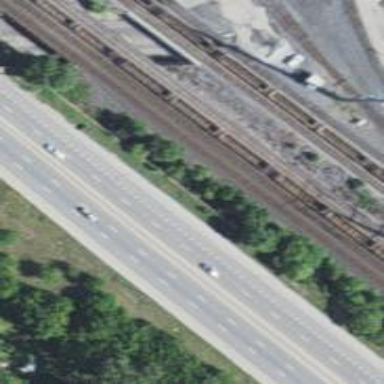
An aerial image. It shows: Railway siding for service.